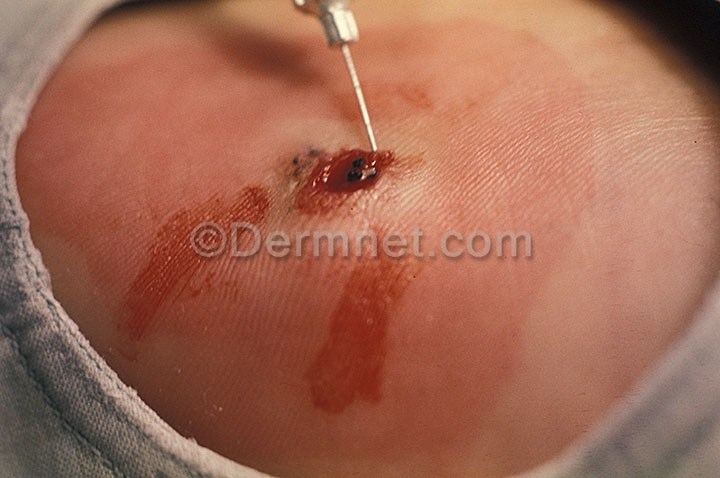
Disease: Tinea Ringworm Candidiasis and other Fungal Infections